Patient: sex M, age 49
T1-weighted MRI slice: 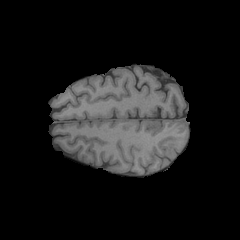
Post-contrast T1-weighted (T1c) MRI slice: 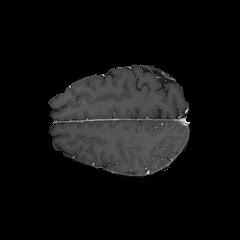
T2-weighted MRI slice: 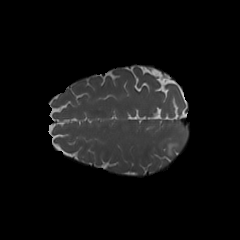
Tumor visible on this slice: yes
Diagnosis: Glioblastoma, IDH-wildtype
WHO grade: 4